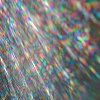
Label: sunburn